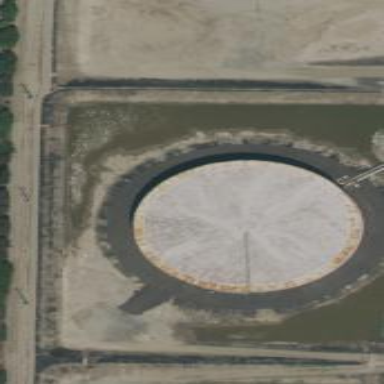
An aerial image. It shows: Storage tank building.